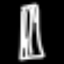
Label: pencil